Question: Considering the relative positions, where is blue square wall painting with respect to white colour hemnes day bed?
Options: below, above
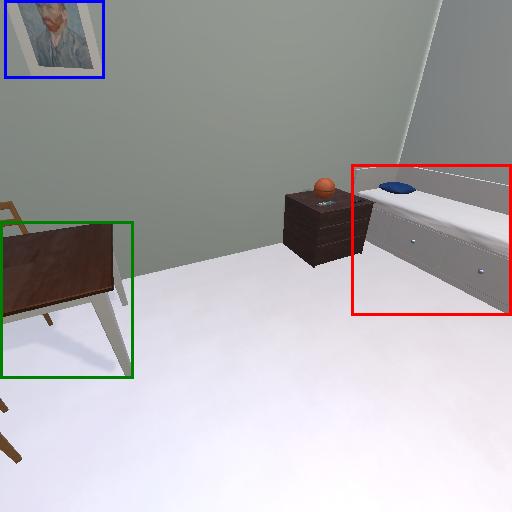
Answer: below